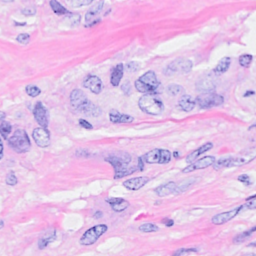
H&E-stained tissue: Breast